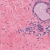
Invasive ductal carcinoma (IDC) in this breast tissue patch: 0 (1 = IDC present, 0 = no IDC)